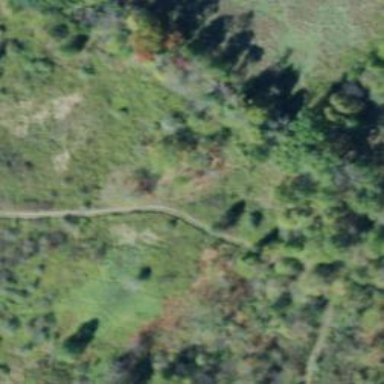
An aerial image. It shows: Bridleway.